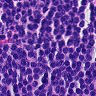
Metastatic tissue present: no